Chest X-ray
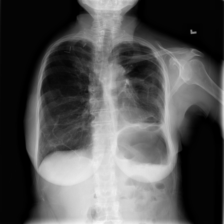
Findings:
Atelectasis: negative
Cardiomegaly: negative
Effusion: negative
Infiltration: negative
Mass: negative
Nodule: negative
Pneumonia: negative
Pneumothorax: negative
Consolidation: negative
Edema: negative
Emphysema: negative
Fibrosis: negative
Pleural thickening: negative
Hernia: negative